Field crop: tomato
Growth stage: 1
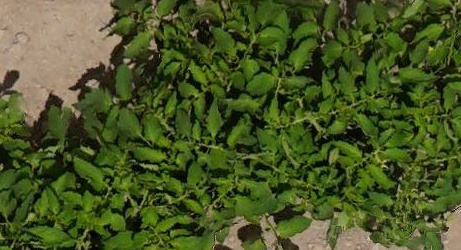
Species: tomato